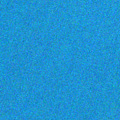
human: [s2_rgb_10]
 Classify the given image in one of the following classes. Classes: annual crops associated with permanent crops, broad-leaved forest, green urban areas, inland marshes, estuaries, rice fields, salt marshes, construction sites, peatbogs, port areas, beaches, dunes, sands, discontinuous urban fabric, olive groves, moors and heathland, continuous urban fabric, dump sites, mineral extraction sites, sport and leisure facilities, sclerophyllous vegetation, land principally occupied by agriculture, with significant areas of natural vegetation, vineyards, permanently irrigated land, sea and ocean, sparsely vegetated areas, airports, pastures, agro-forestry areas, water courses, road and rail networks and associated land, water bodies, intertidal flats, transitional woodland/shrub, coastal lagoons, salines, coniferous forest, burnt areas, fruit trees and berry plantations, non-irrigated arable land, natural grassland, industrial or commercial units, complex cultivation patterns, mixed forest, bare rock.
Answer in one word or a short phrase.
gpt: sea and ocean